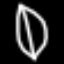
Label: leaf